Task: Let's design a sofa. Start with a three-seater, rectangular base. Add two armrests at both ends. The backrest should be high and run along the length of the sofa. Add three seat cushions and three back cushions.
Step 183:
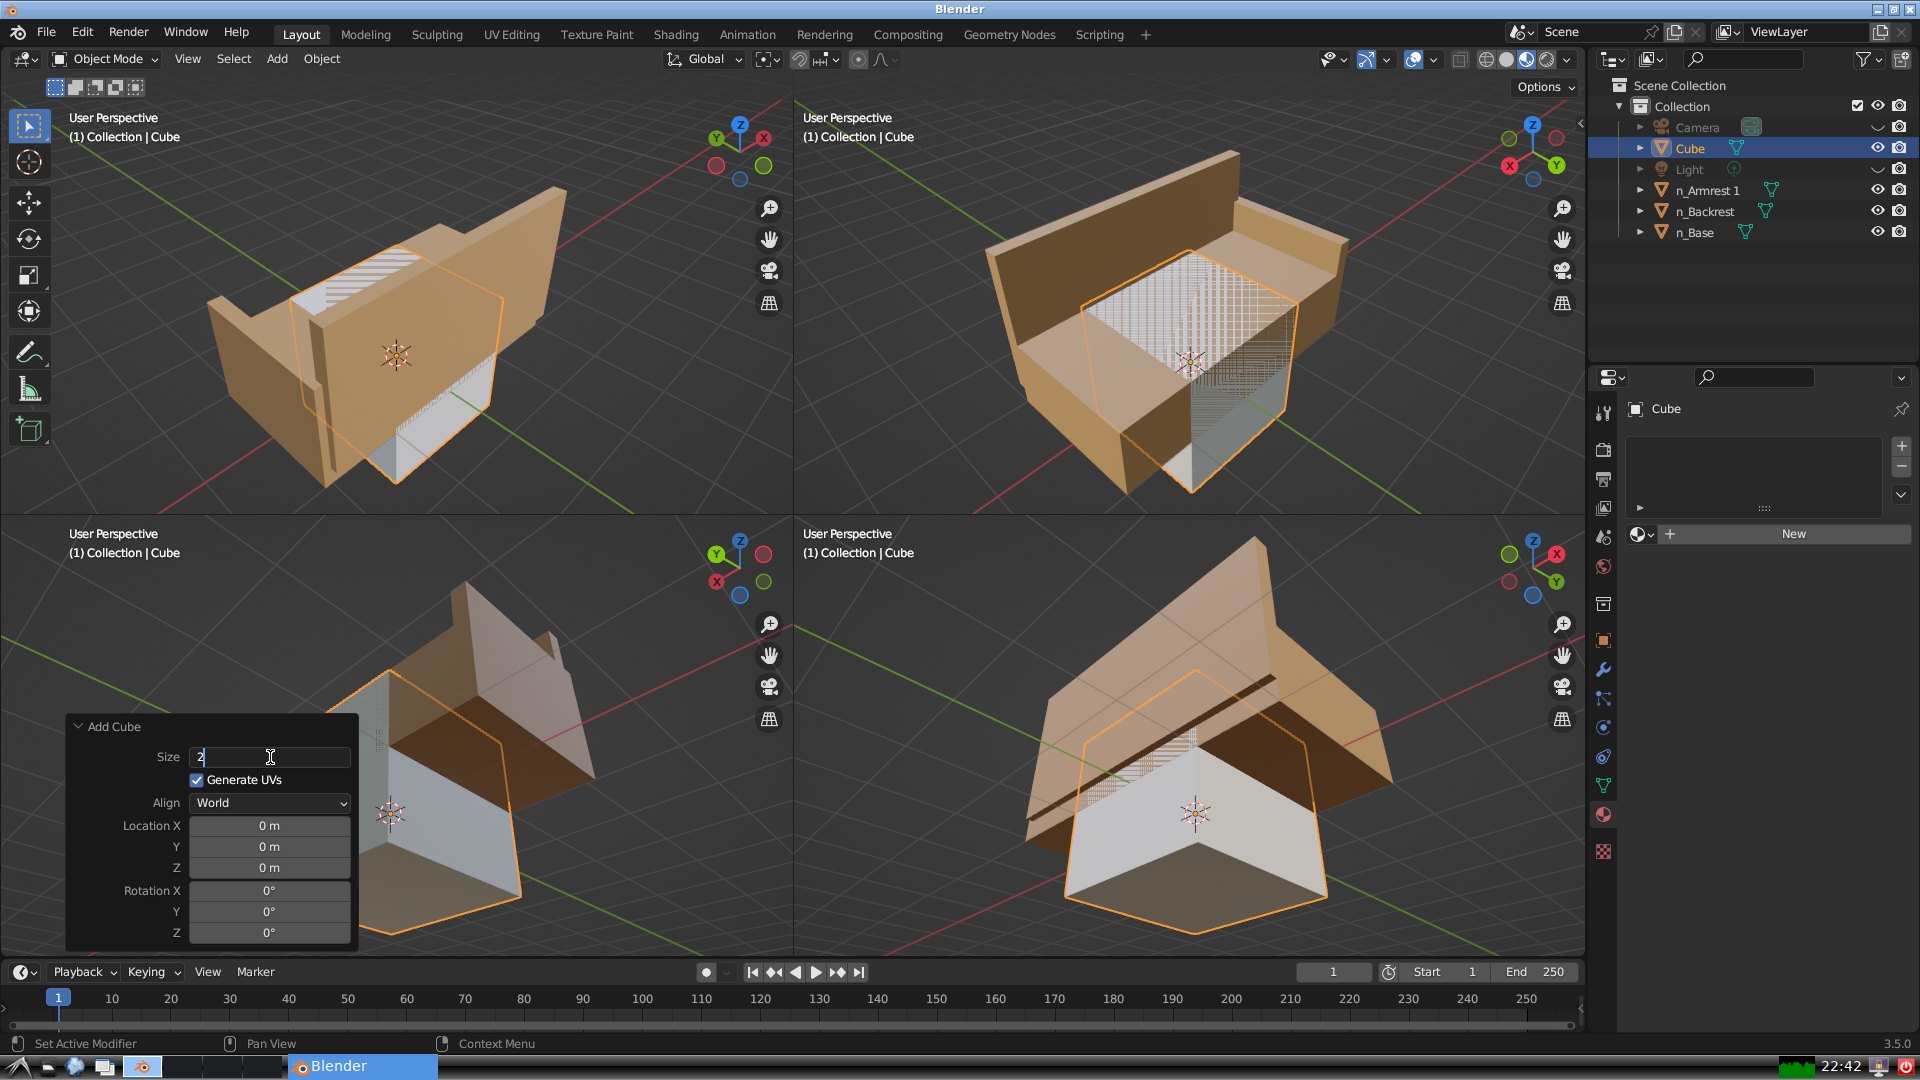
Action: {"key_press": ['Return']}